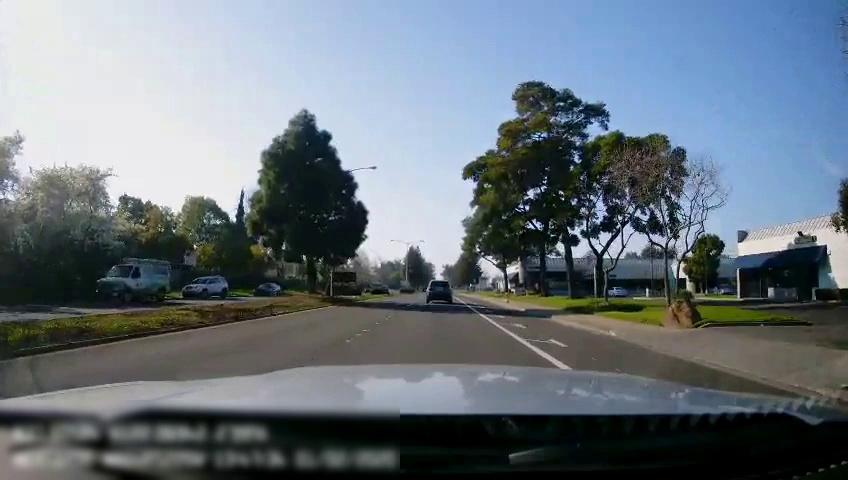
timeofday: Day
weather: Sunny
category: Drivable Space
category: Drivable Space
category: Vehicles | Van
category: Vehicles | SUV
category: Vehicles | Car
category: Vehicles | SUV
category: Vehicles | Car
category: Lanes | Current Lane
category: Lanes | Current Lane